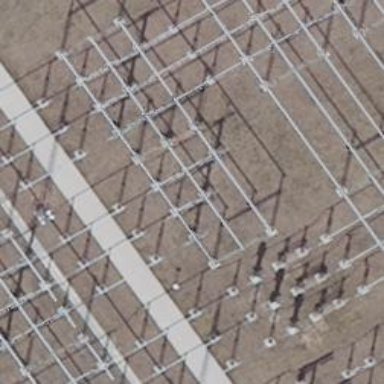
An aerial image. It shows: Busbar power line with 3 cables.